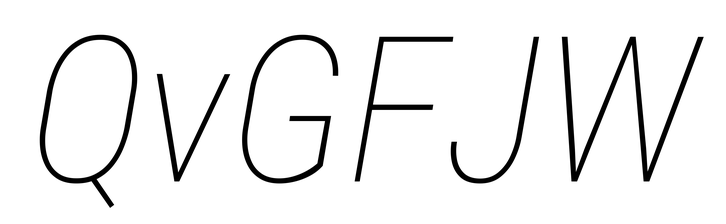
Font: Roboto-Italic_Condensed_Thin_Italic